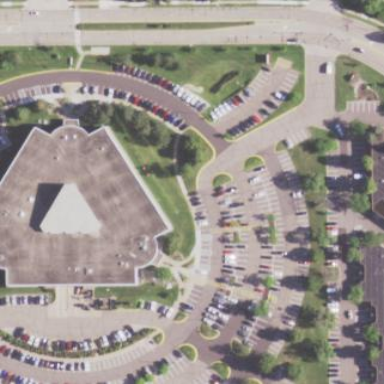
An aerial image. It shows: Building.